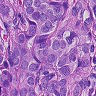
Metastatic tissue present: yes